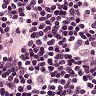
Metastatic tissue present: no